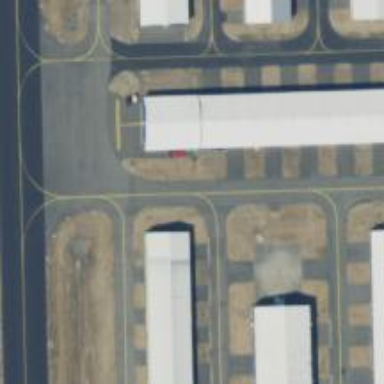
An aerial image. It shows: View of taxiway at the airport.